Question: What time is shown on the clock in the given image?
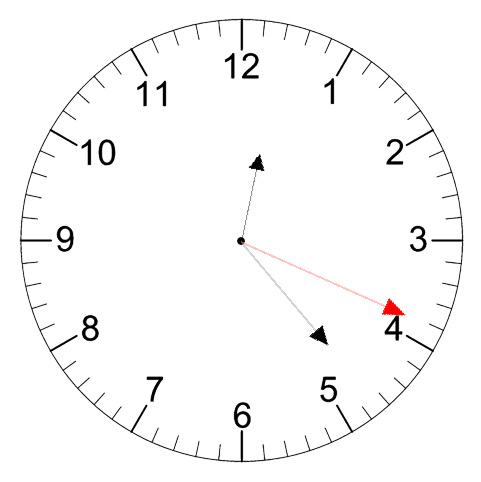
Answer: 12:23:19